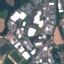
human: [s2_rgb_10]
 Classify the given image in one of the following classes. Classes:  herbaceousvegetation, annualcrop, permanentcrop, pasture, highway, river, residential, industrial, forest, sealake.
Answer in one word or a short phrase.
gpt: Industrial